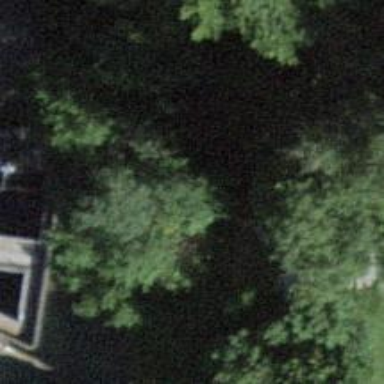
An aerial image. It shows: Path leading to bridge.